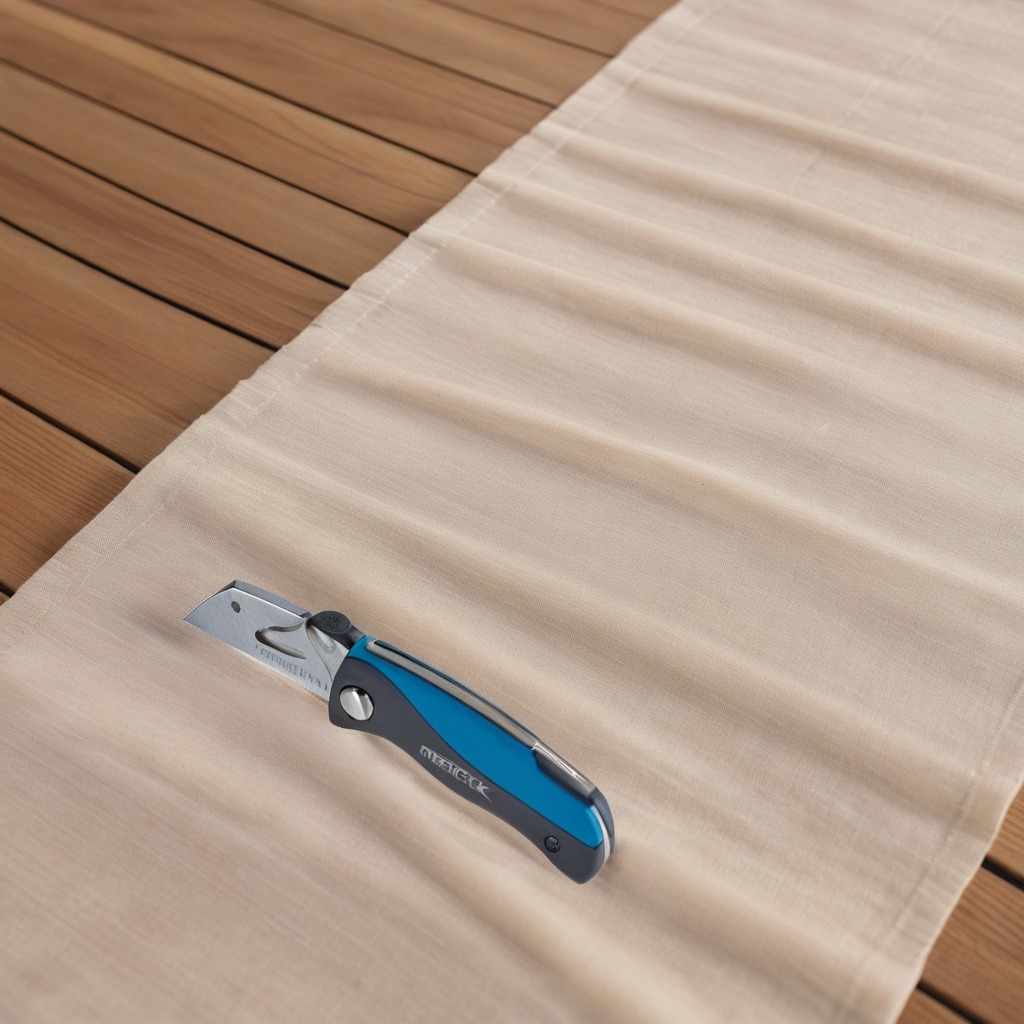
A utility knife is lying on a wooden table in an outdoor workshop during daytime bright natural light soft shadows worn but beneath the cloth.